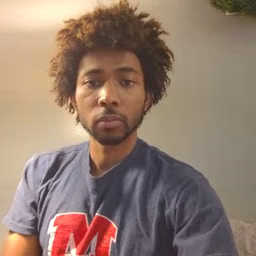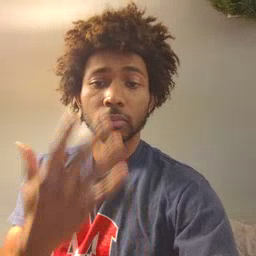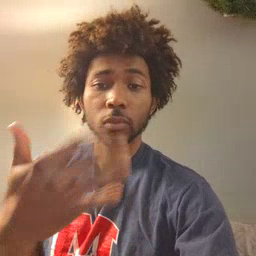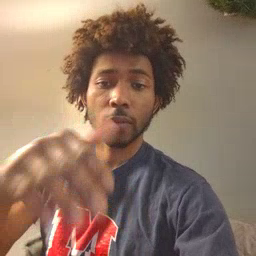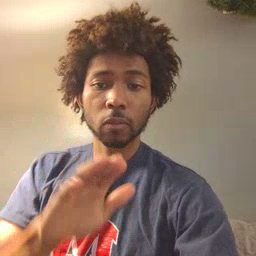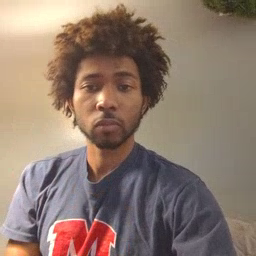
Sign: mitten